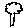
Label: tree